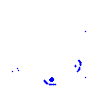
Particle: kaon